Field crop: maize
Growth stage: 2
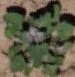
Species: chenopodium